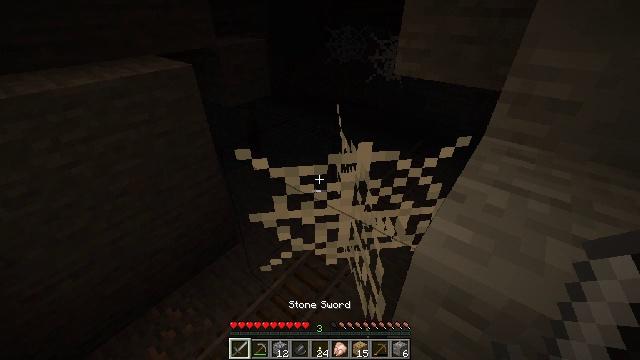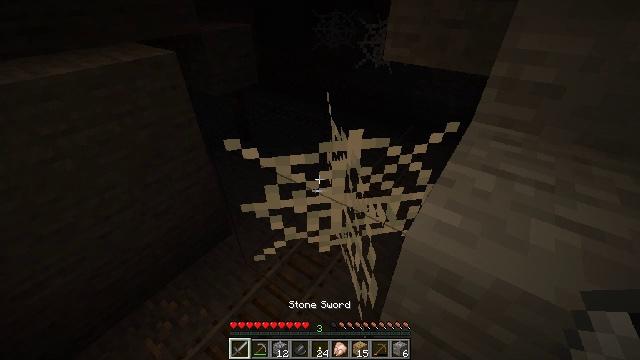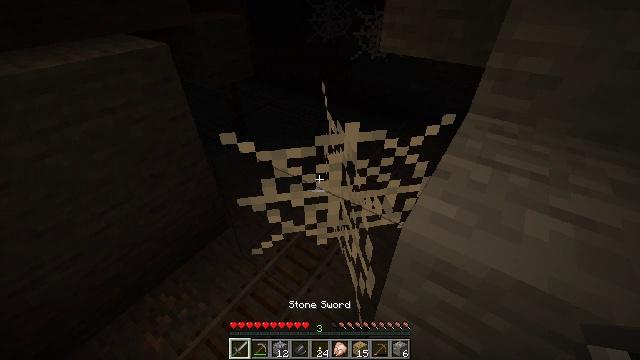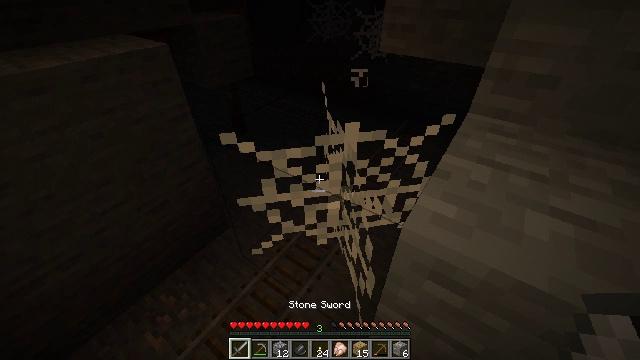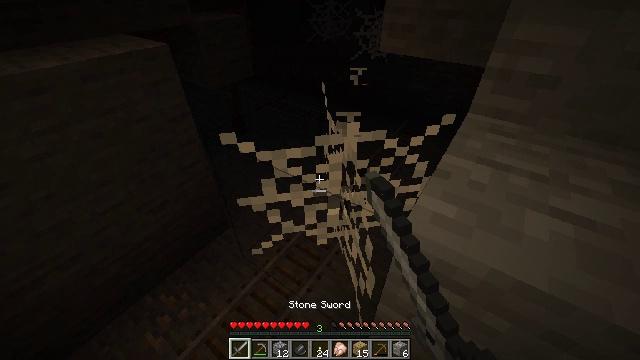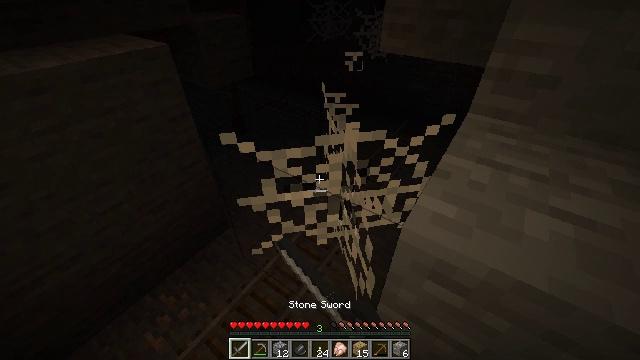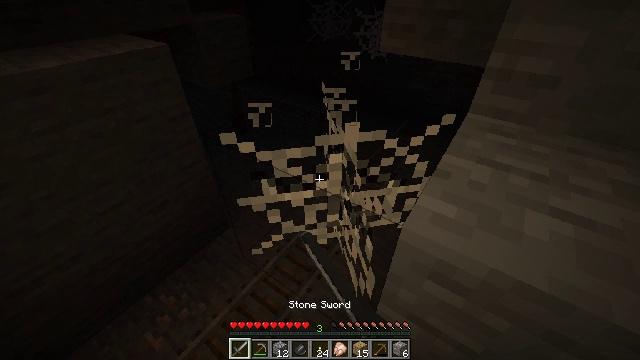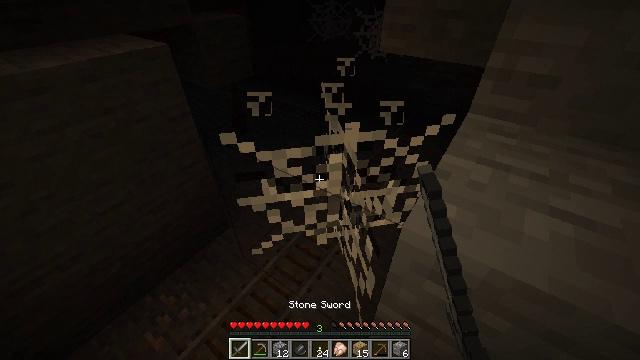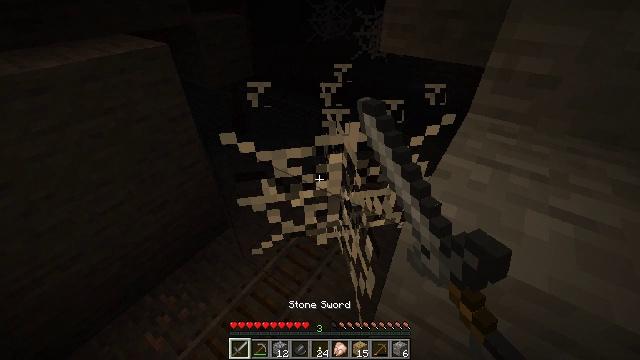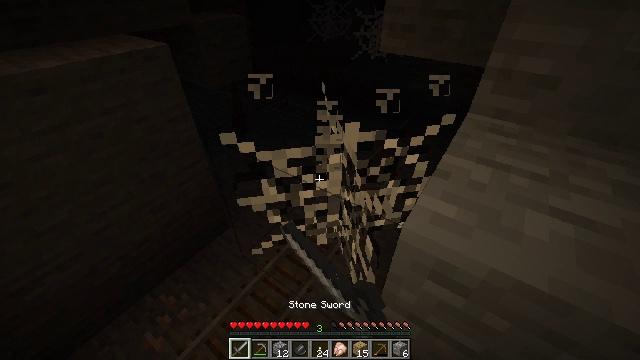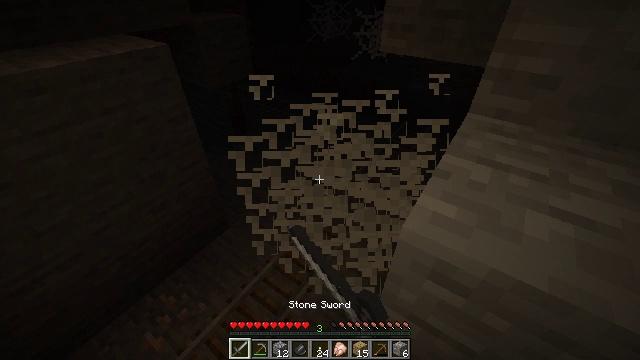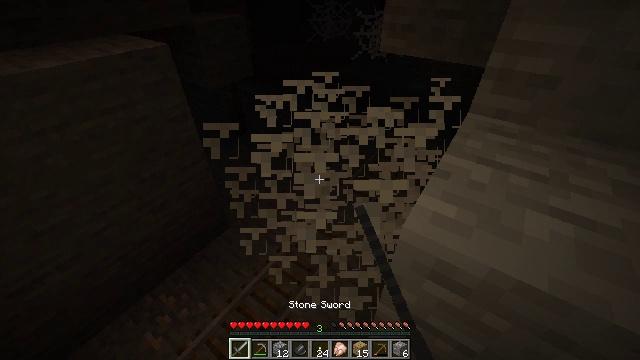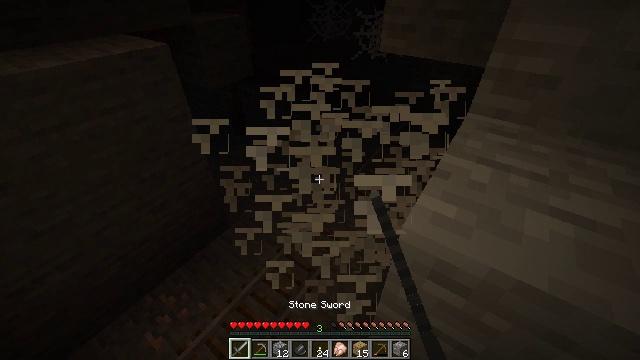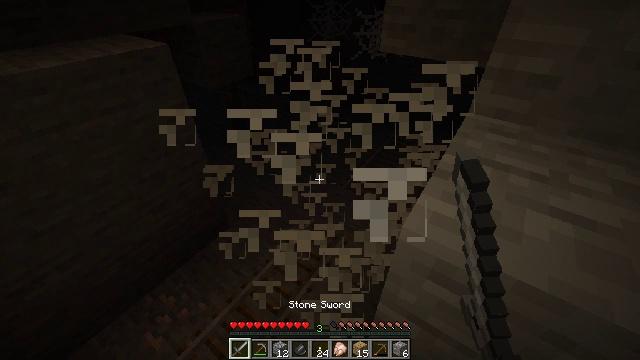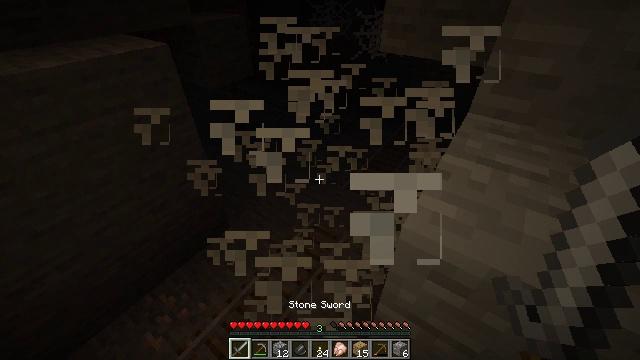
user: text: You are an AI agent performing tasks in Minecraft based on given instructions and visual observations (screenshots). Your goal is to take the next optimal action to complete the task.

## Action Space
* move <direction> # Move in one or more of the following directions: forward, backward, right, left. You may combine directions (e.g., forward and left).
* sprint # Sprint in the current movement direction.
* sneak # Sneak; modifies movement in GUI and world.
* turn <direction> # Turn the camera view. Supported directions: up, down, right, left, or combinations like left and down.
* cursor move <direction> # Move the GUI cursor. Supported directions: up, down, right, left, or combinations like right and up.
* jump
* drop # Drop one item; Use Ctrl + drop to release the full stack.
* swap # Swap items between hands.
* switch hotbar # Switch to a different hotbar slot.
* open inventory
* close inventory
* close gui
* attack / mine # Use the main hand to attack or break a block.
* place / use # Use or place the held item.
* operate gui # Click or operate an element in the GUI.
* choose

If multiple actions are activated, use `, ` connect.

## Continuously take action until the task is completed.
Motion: motion action
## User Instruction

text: Mine the cobweb to clear the path.
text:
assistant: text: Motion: turn right and down
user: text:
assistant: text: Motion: turn down
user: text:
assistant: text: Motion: attack / mine
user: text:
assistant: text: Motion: attack / mine
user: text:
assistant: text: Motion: attack / mine
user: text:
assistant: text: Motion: attack / mine
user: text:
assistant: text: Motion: attack / mine
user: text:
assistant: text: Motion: attack / mine
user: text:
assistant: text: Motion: attack / mine
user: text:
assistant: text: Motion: attack / mine
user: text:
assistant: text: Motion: attack / mine
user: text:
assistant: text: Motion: attack / mine
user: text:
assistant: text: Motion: attack / mine
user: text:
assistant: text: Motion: attack / mine
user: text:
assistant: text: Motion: attack / mine